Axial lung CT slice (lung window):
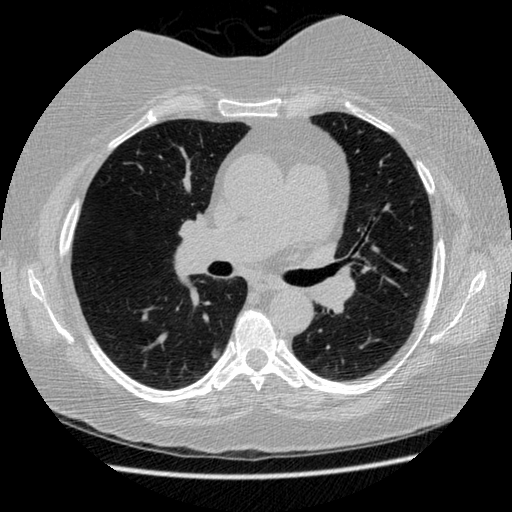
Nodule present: yes
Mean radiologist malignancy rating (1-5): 2.667